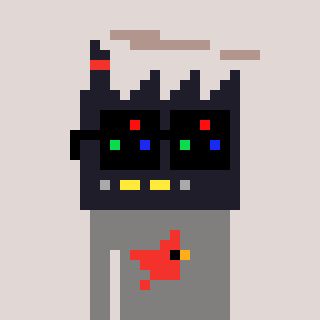
a pixel art character with square black sunglasses, a factory-shaped head and a bluegrey-colored body on a warm background